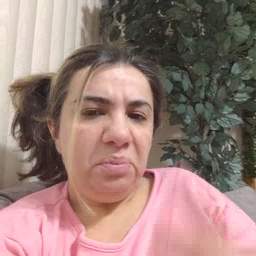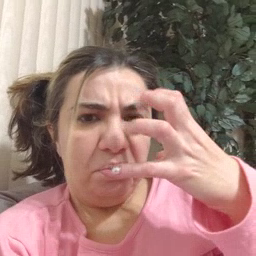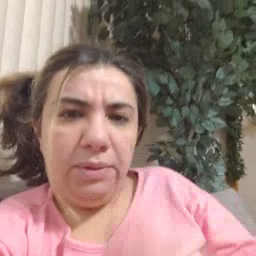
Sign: mad